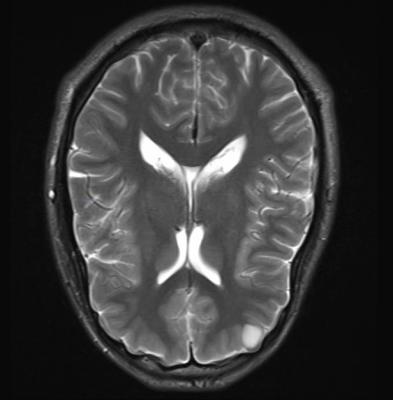
Label: notumor